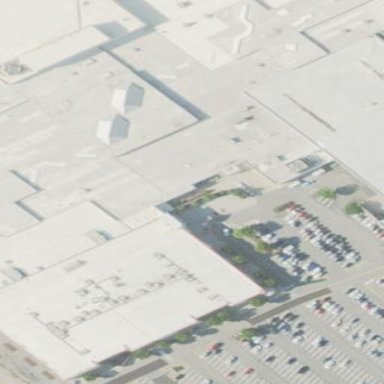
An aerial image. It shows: Cinema building.